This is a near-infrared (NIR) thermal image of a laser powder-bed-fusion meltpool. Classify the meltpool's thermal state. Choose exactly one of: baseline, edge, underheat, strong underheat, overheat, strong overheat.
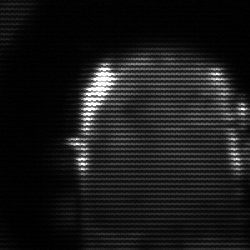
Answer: baseline